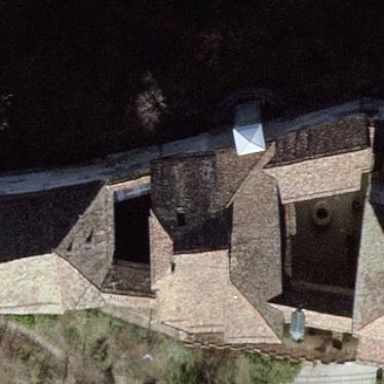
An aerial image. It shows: Historic castle with hipped roof. The building is divided into parts.